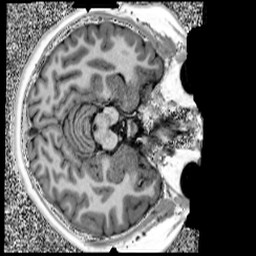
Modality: UNIT1
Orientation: axial
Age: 12
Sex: female
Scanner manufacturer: siemens
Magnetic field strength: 3 T
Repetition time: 4 s
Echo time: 0.00303 s